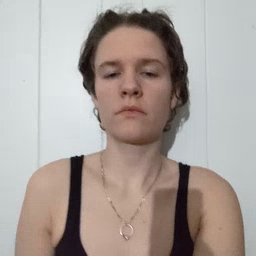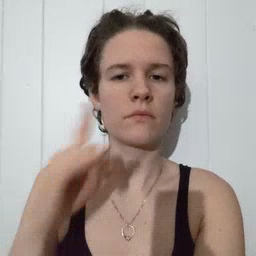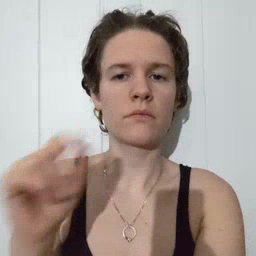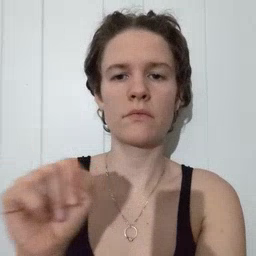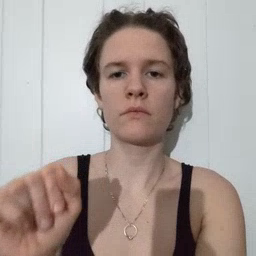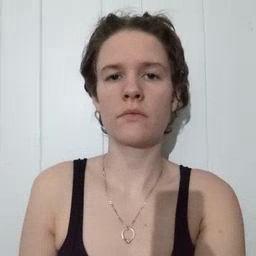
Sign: loud